如图所示，求阴影部分的周长和面积（取 $\pi = 3.14$，保留 2 位小数）.

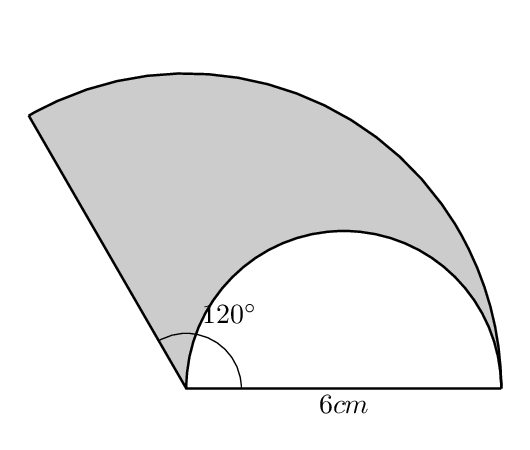
【解答】
\noindent 【答案】周长为 27.98\,cm；面积为 $23.55\,\mathrm{cm}^2$
\noindent 【分析】根据阴影部分的周长$= AB + \overset{\frown}{AC} + \overset{\frown}{BC}$ 代数求解即可；根据阴影部分的面积$= S_{\text{扇形}ABC} - S_{\text{半圆}}$ 代数求解即可.
\noindent 【详解】如图所示，

\noindent 阴影部分的周长
\begin{align*}
&= AB + \overset{\frown}{AC} + \overset{\frown}{BC} \\
&= 6 + \frac{120}{180}\pi \times 6 + \pi \times 3 \\
&\approx 6 + \frac{2}{3} \times 3.14 \times 6 + 3.14 \times 3 \\
&= 21.98(\mathrm{cm});
\end{align*}
\noindent 阴影部分的面积
\begin{align*}
&= S_{\text{扇形}ABC} - S_{\text{半圆}} \\
&= \frac{120}{360}\pi \times 6^2 - \frac{1}{2} \times \pi \times 3^2 \\
&= 12\pi - \frac{9}{2}\pi \\
&\approx \frac{15}{2} \times 3.14 \\
&= 23.55(\mathrm{cm}^2).
\end{align*}
\noindent $\therefore$ 阴影部分的周长为 27.98\,cm，面积为 $23.55\,\mathrm{cm}^2$.
\noindent 【点睛】此题考查了扇形的弧长和面积，解题的关键是熟练掌握扇形的弧长和面积公式.
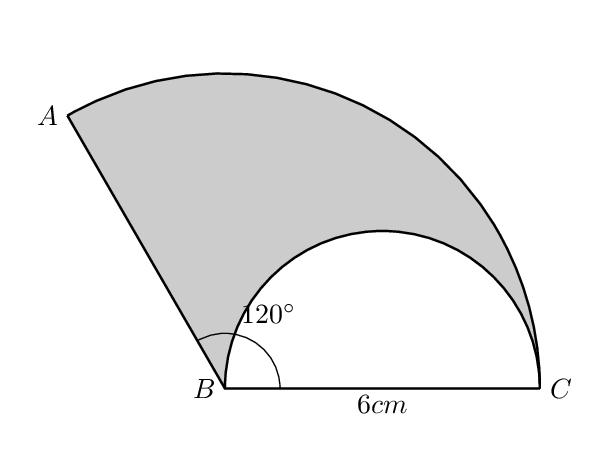